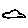
Label: cloud